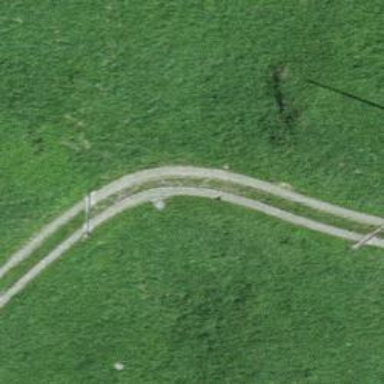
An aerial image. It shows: Track with grass paver surface of grade 3.